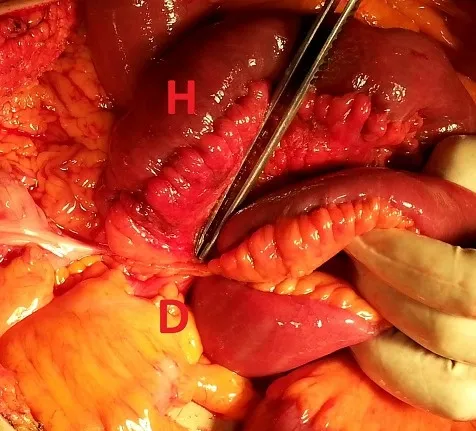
Intra-operative view, D= departure, H= herniated ileal loop.
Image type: medical_photograph (other_medical_photograph)